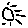
Label: sun